Interaction volume radius: 5 \u00c5
Interaction volume height: 20 \u00c5
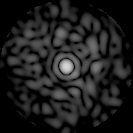
Disorder parameter: 0.8555